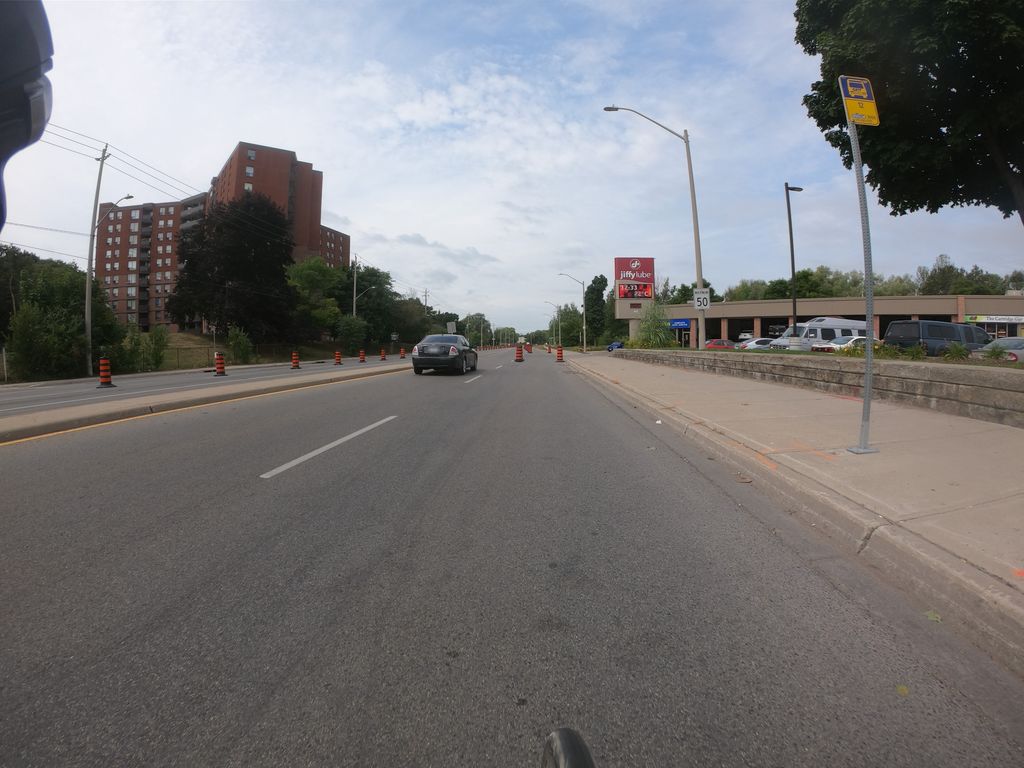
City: kitchener-waterloo